Question: I built a site on mambo v 4.5.2 and
under Global Configuration tab -> Mail set PHP mail function option
but if I send email from 'abc@hotmail.com' it goes in to SPAM
however if I use 'abc@gmail.com' it goes in to Inbox.
There is a screen shot.

Kindly help me to fix this..
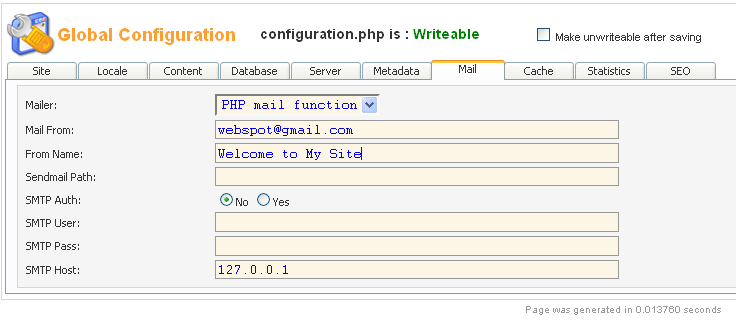
Answer: There are lots of reasons; there is <URL> up by the SO authors.